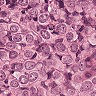
Metastatic tissue present: yes